Question: I have written a custom angular directive as shown below:
'''
dirs.directive('sectionInfo', function(){
return {
restrict: 'E',
templateUrl: 'partials/section-home.html',
transclude: true,
controller: function($scope, $routeParams){
var section = this;
section.sectionItem = [];
client.entries({"some params"},
function(err, entries){
if (err) { console.log(err); return; }
$scope.$apply(function(){
section.sectionItem = entries;
});
}
);
},
controllerAs: 'sectionCtrl'
}
});
'''
This is then displayed in a separate partial page which looks like:
'''
<section-info></section-info>
<ul class="list-group">
<li class="list-group-item" ng-repeat="entry in entriesCtrl.index_items">
<a href="#/entries/{{entry.sys.id}}">
<h4>{{entry.fields.title}} <small>{{entry.fields.author}}</small></h4>
</a>
</li>
</ul>
'''
With the partial template code being simply:
'''
{{sectionCtrl.sectionItem}}
'''
When I load this page and keep the $scope$apply call in then I get an error:
> Error: error:interr
Interpolation Error
Can't interpolate: {{sectionCtrl.sectionItem}}
TypeError: Converting circular structure to JSON
When I remove the $scope.$apply call it disappears. Any idea what is causing the circular reference within the $scope.$apply call?
EDIT: Console log of content of entries and the error message.

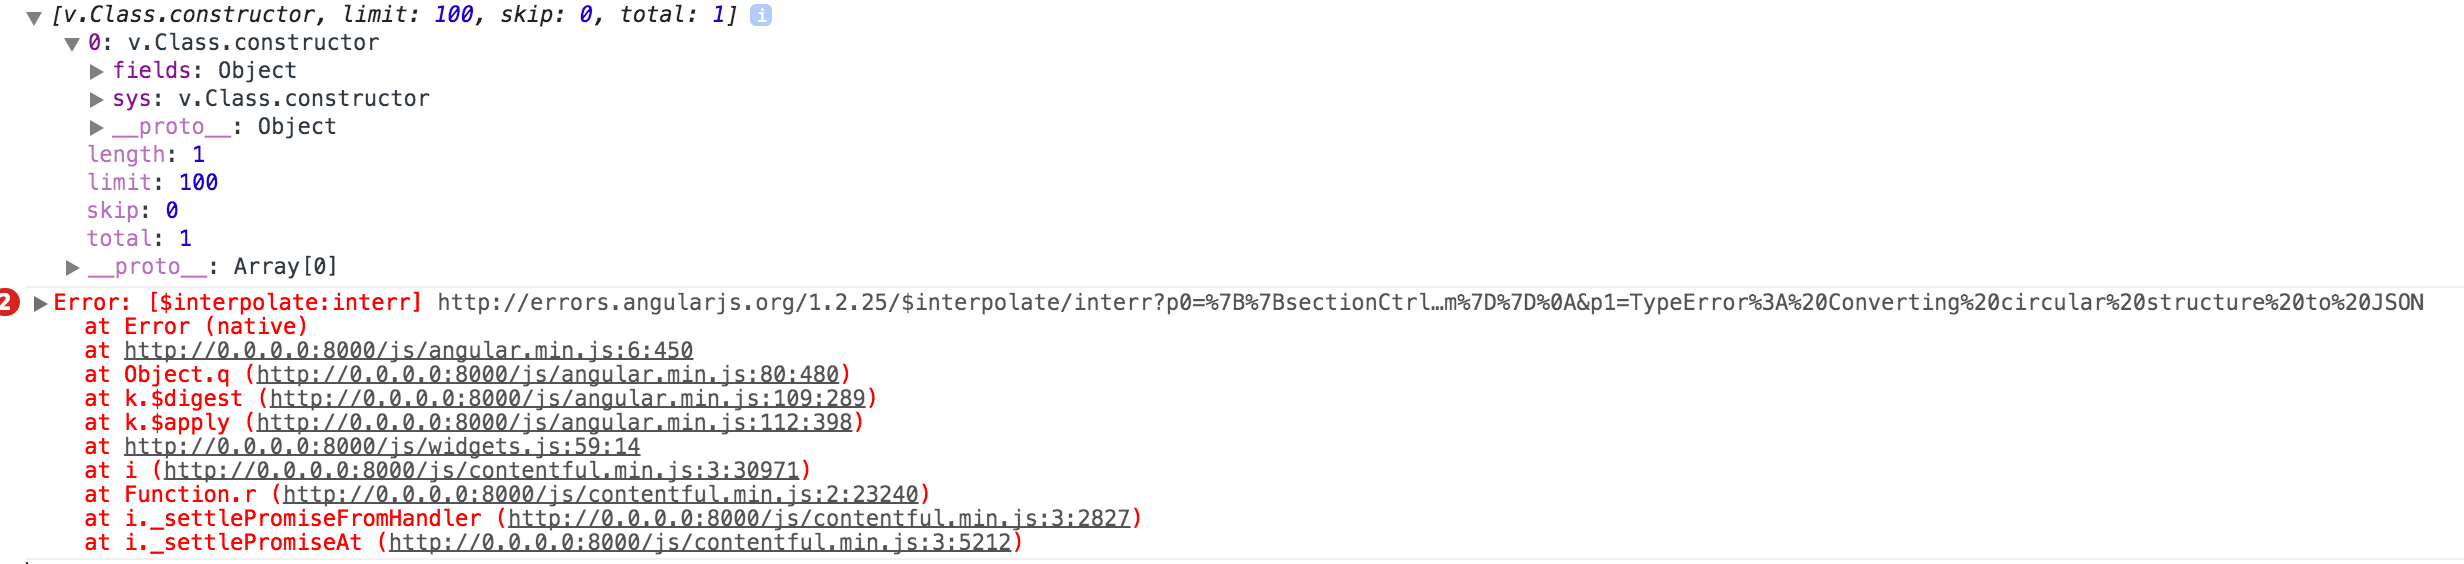
Answer: What's happening is you have a circular reference, meaning an object is referring to itself, through one of its properties or elements. ( In your picture, it looks like the 'sys' field is referencing to its parent object ). To illustrate here's a sample with an object that references itself through a field, you can't convert this to regular JSON. This'll alert the error.
'''
angular.module("so", []);
console.error = function(msg){
console.log("Well, an error occurred, here's what it said:" + msg);
}
angular.module("so").controller("AnswerCtrl", function($scope){
// make a thing, and put the thing in itself
$scope.thing = { somefield: 'lalalala' };
$scope.thing.circle= $scope.thing;
});
'''
'''
<script src="https://ajax.googleapis.com/ajax/libs/angularjs/1.2.23/angular.min.js"></script>
<div ng-app="so" ng-controller="AnswerCtrl">
{{ thing }}
</div>
'''
So the problem isn't very much related to Angular, but more that angular is using 'JSON.stringify' or something along those lines to convert the object to a JSON string so that it can display it in the view.
What you can do is, first off - do not try to display the actual object with the circular reference. You can display parts of it just fine, but don't try to serialize a cyclic object to JSON.
If you want to display all properties though, you can use <URL>, demoed here:
'''
angular.module("so", []);
console.error = function(msg){
console.log("Well, an error occurred, here's what it said:" + msg);
}
angular.module("so").controller("AnswerCtrl", function($scope){
// make a thing, and put the thing in itself
$scope.thing = { somefield: 'lalalala' };
$scope.thing.circle= $scope.thing;
var cache = [];
$scope.viewThing = JSON.stringify($scope.thing, function(key, value) {
if (typeof value === 'object' && value !== null) {
if (cache.indexOf(value) !== -1) {
return;
}
cache.push(value);
}
return value;
});
});
'''
'''
<script src="https://ajax.googleapis.com/ajax/libs/angularjs/1.2.23/angular.min.js"></script>
<div ng-app="so" ng-controller="AnswerCtrl">
{{ viewThing }}
</div>
'''
If you have to display it, use <URL> for it.